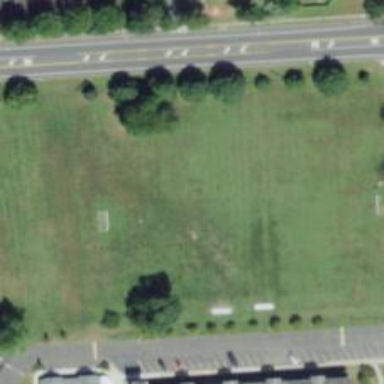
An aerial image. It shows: Lacrosse pitch for leisure sports activities.